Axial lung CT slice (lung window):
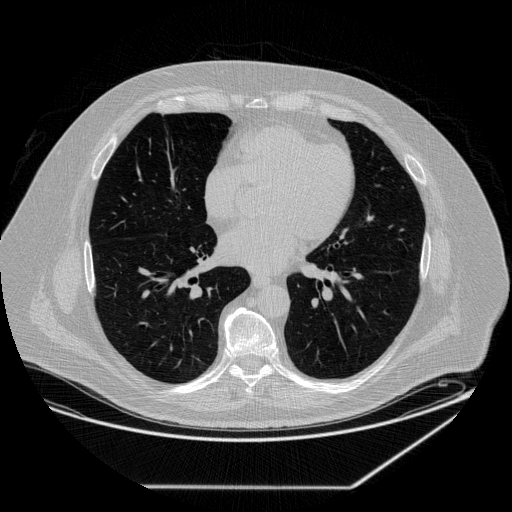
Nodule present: no